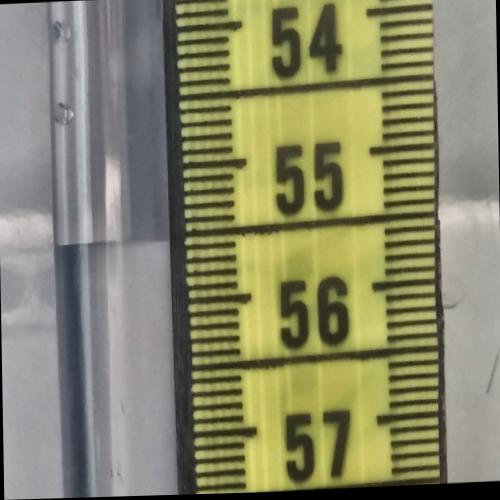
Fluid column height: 55.6 cm